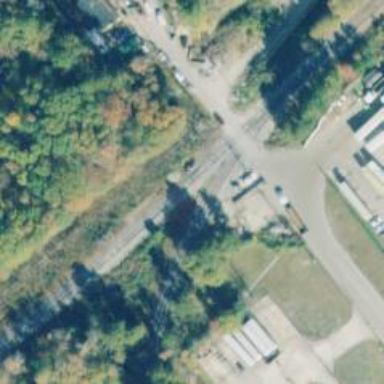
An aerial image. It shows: Rail spur service.